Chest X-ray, AP view. Patient: 65 years old, sex M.
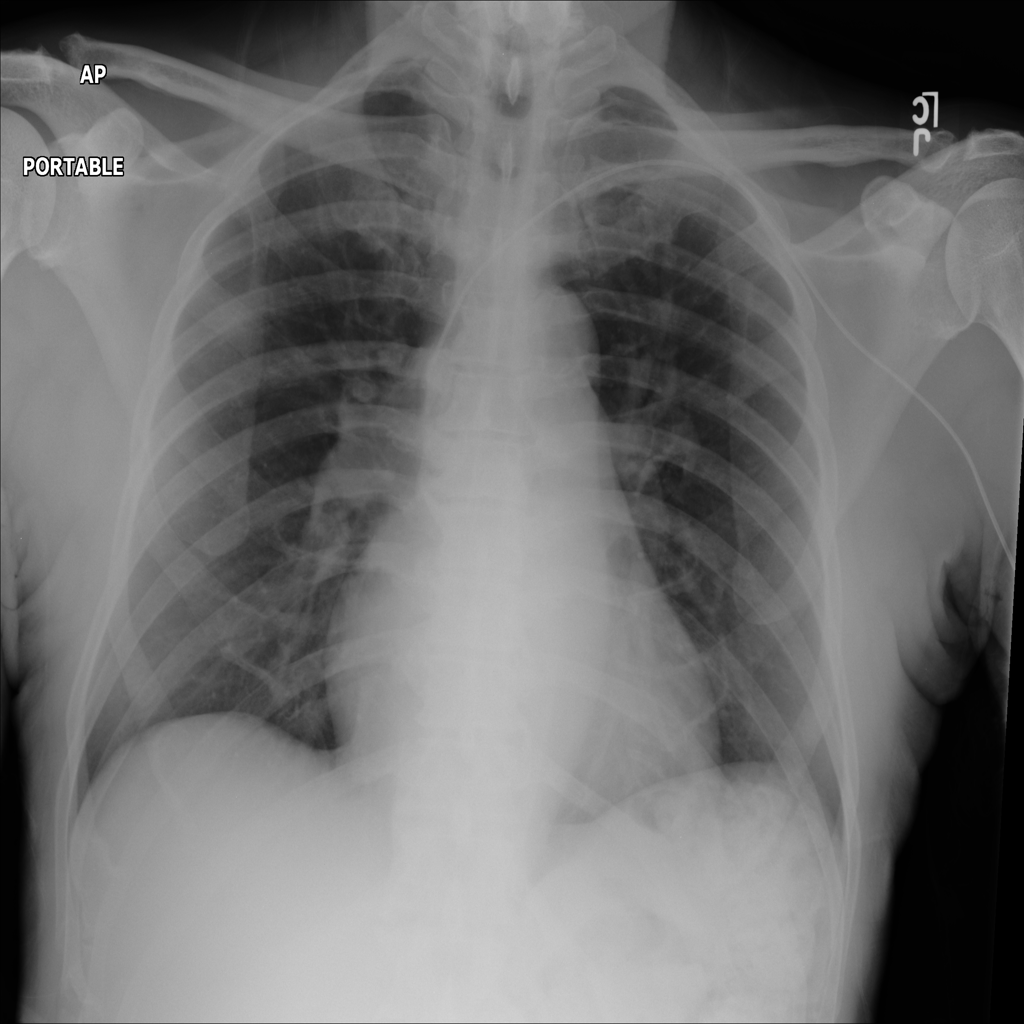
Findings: No Finding